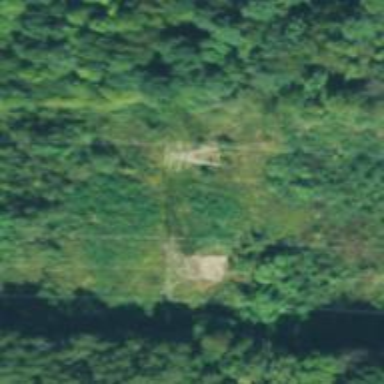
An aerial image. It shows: Lattice structure tower used for power transmission.